Question: While looking into the problem of merging k sorted contiguous arrays/vectors and how it differs in implementation from merging k sorted linked lists I found two relatively easy naive solutions for merging k contiguous arrays and a nice optimized method based off of pairwise-merging that simulates how mergeSort() works. The two naive solutions I implemented seem to have the same complexity, but in a big randomized test I ran it seems one is way more inefficient than the other.
## Naive merging
My naive merging method works as follows. We create an output 'vector<int>' and set it to the first of 'k' vectors we are given. We then merge in the second vector, then the third, and so on. Since a typical 'merge()' method that takes in two vectors and returns one is asymptotically linear in both space and time to the number of elements in both vectors the total complexity will be 'O(n + 2n + 3n + ... + kn)' where 'n' is the average number of elements in each list. Since we're adding '1n + 2n + 3n + ... + kn' I believe the total complexity is 'O(n*k^2)'. Consider the following code:
'''
vector<int> mergeInefficient(const vector<vector<int> >& multiList) {
vector<int> finalList = multiList[0];
for (int j = 1; j < multiList.size(); ++j) {
finalList = mergeLists(multiList[j], finalList);
}
return finalList;
}
'''
## Naive selection
My second naive solution works as follows:
'''
/**
* The logic behind this algorithm is fairly simple and inefficient.
* Basically we want to start with the first values of each of the k
* vectors, pick the smallest value and push it to our finalList vector.
* We then need to be looking at the next value of the vector we took the
* value from so we don't keep taking the same value. A vector of vector
* iterators is used to hold our position in each vector. While all iterators
* are not at the .end() of their corresponding vector, we maintain a minValue
* variable initialized to INT_MAX, and a minValueIndex variable and iterate over
* each of the k vector iterators and if the current iterator is not an end position
* we check to see if it is smaller than our minValue. If it is, we update our minValue
* and set our minValue index (this is so we later know which iterator to increment after
* we iterate through all of them). We do a check after our iteration to see if minValue
* still equals INT_MAX. If it has, all iterators are at the .end() position, and we have
* exhausted every vector and can stop iterative over all k of them. Regarding the complexity
* of this method, we are iterating over 'k' vectors so long as at least one value has not been
* accounted for. Since there are 'nk' values where 'n' is the average number of elements in each
* list, the time complexity = O(nk^2) like our other naive method.
*/
vector<int> mergeInefficientV2(const vector<vector<int> >& multiList) {
vector<int> finalList;
vector<vector<int>::const_iterator> iterators(multiList.size());
// Set all iterators to the beginning of their corresponding vectors in multiList
for (int i = 0; i < multiList.size(); ++i) iterators[i] = multiList[i].begin();
int k = 0, minValue, minValueIndex;
while (1) {
minValue = INT_MAX;
for (int i = 0; i < iterators.size(); ++i){
if (iterators[i] == multiList[i].end()) continue;
if (*iterators[i] < minValue) {
minValue = *iterators[i];
minValueIndex = i;
}
}
iterators[minValueIndex]++;
if (minValue == INT_MAX) break;
finalList.push_back(minValue);
}
return finalList;
}
'''
## Random simulation
Long story short, I built a simple randomized simulation that builds a multidimensional 'vector<vector<int>>'. The multidimensional vector starts with '2' vectors each of size '2', and ends up with '600' vectors each of size '600'. Each vector is sorted, and the sizes of the larger container and each child vector increase by two elements every iteration. I time how long it takes for each algorithm to perform like this:
'''
clock_t clock_a_start = clock();
finalList = mergeInefficient(multiList);
clock_t clock_a_stop = clock();
clock_t clock_b_start = clock();
finalList = mergeInefficientV2(multiList);
clock_t clock_b_stop = clock();
'''
I then built the following plot:

My calculations say the two naive solutions (merging and selecting) both have the same time complexity but the above plot shows them as very different. At first I rationalized this by saying there may be more overhead in one vs the other, but then realized that the overhead should be a constant factor and not produce a plot like the following. What is the explanation for this? I assume my complexity analysis is wrong?
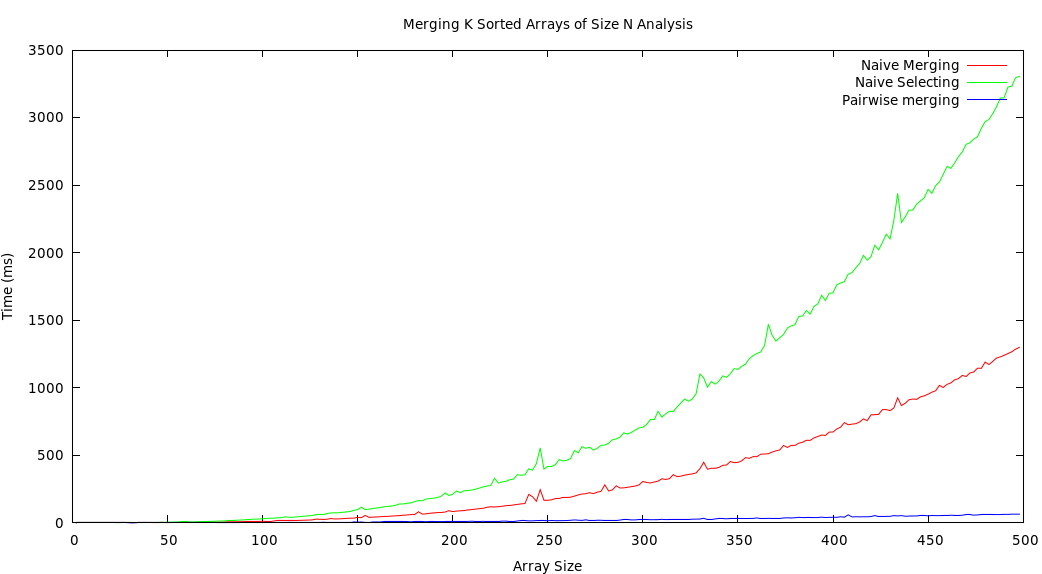
Answer: Even if two algorithms have the same complexity ('O(nk^2)' in your case) they may end up having enormously different running times depending upon your size of input and the 'constant' factors involved.
For example, if an algorithm runs in 'n/1000' time and another algorithm runs in '1000n' time, they both have the same asymptotic complexity but they shall have very different running times for 'reasonable' choices of 'n'.
Moreover, there are effects caused by caching, compiler optimizations etc that may change the running time significantly.
For your case, although your calculation of complexities seem to be correct, but in the first case, the actual running time shall be '(nk^2 + nk)/2' whereas in the second case, the running time shall be 'nk^2'. Notice that the division by '2' may be significant because as 'k' increases the 'nk' term shall be negligible.
For a third algorithm, you can modify the Naive selection by maintaining a heap of 'k' elements containing the first elements of all the 'k' vectors. Then your selection process shall take 'O(logk)' time and hence the complexity shall reduce to 'O(nklogk)'.